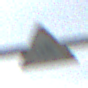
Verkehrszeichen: SeitenwindVonRechts
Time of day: MorningAfternoon
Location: Outdoor (Nature)
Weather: PartlyCloudy
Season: NotSpecified
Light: Natural